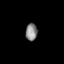
Tissue: skin
Cell type: Epithelial cells
Senescence score: 0.2843
Nuclear area (px): 197
Mean DAPI intensity: 136.117